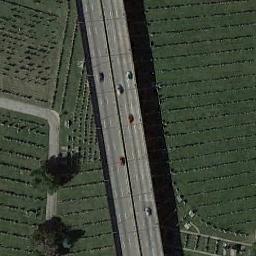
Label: freeway